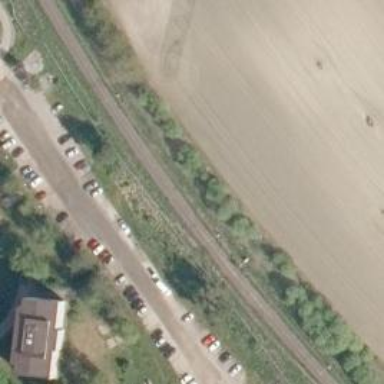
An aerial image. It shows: Continuous rail railway with electrified contact line.